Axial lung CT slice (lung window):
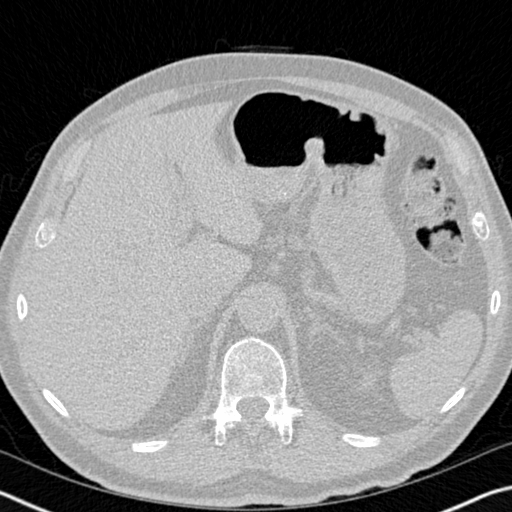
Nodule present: no